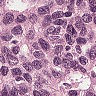
Metastatic tissue present: yes